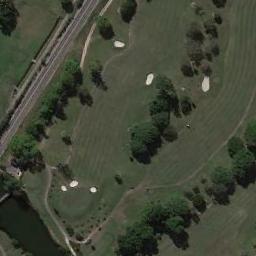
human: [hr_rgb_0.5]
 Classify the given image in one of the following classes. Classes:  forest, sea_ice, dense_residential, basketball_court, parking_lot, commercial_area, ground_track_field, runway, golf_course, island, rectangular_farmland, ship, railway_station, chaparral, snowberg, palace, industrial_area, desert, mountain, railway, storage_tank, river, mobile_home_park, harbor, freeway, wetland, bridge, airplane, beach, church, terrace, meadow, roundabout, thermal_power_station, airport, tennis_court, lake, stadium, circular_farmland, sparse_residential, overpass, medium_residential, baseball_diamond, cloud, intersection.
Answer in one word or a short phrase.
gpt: golf_course